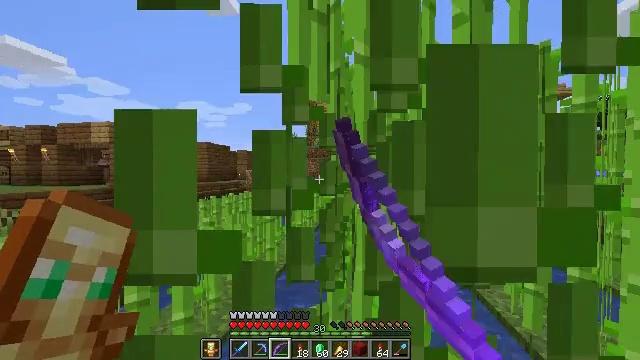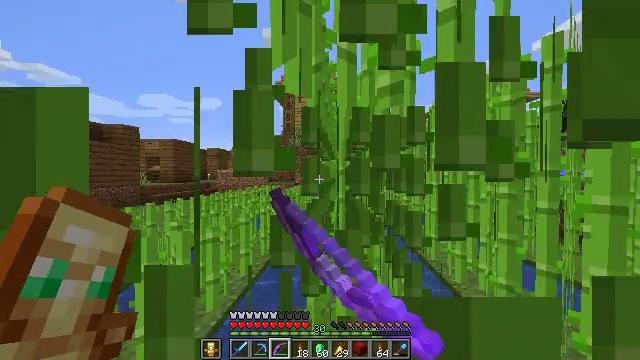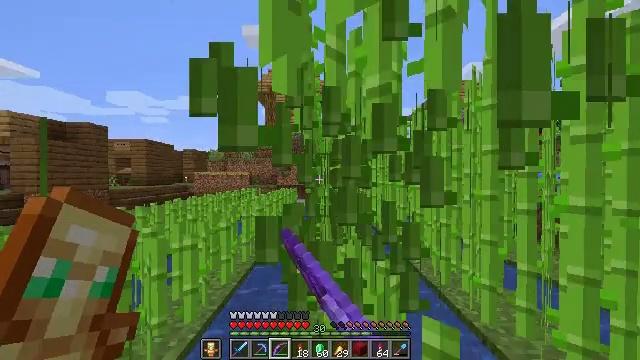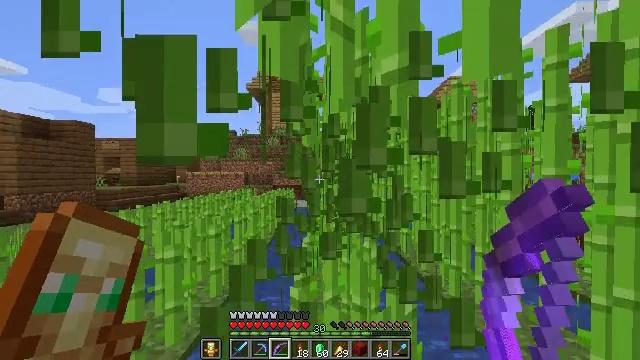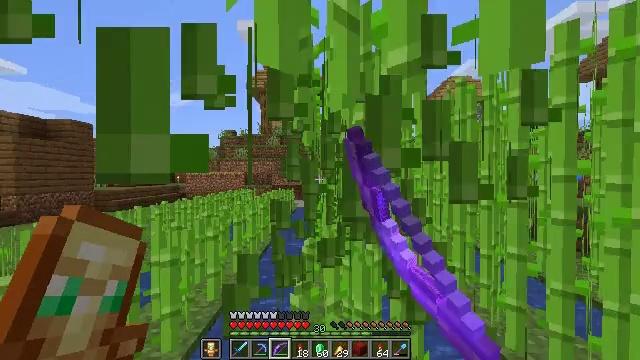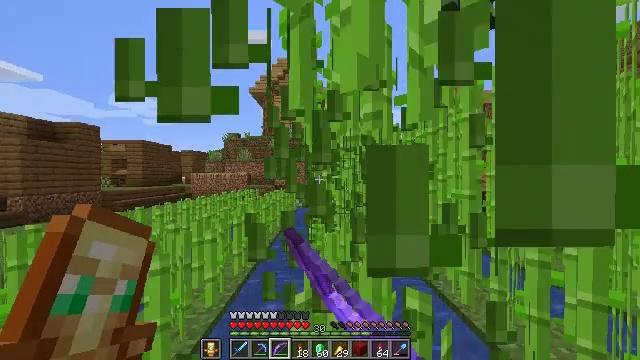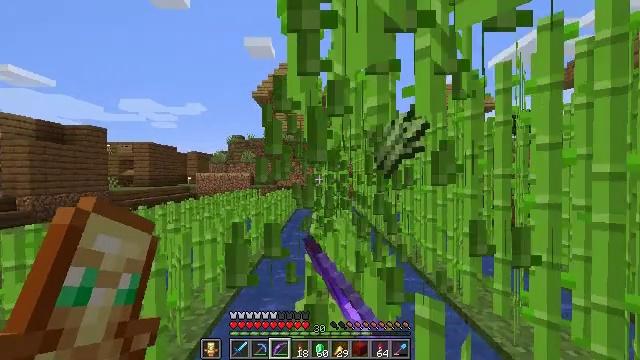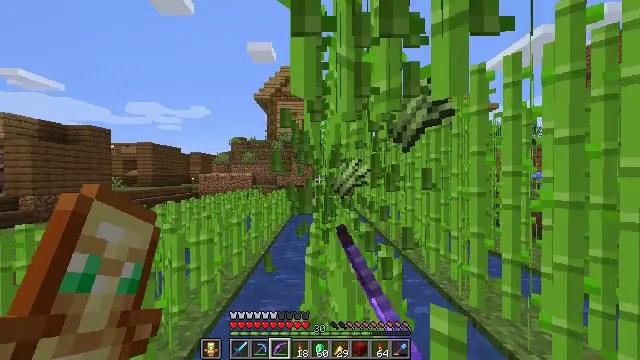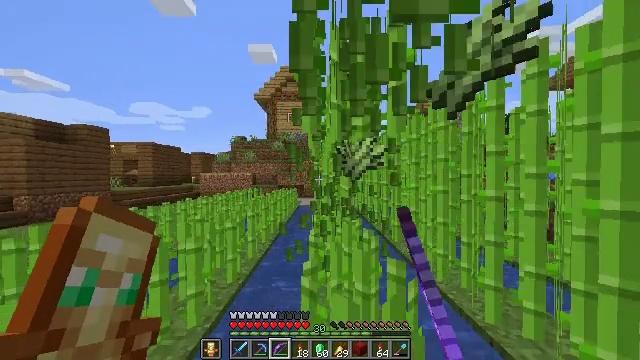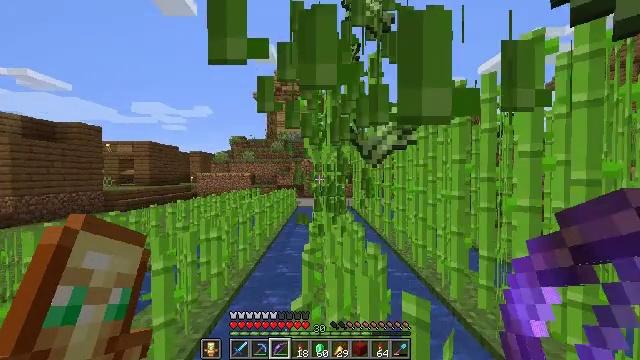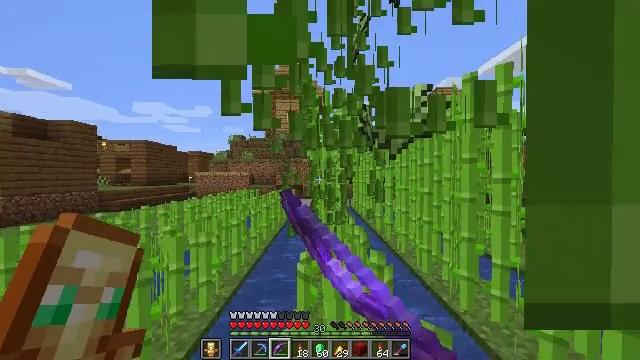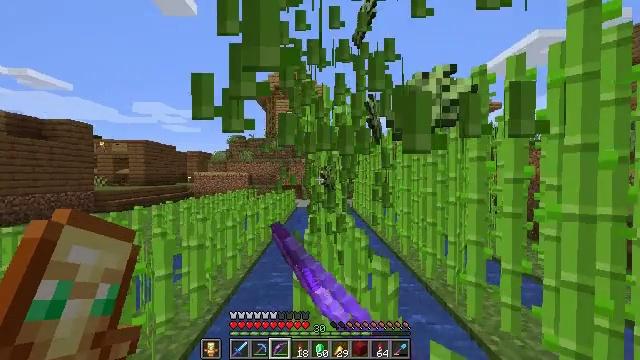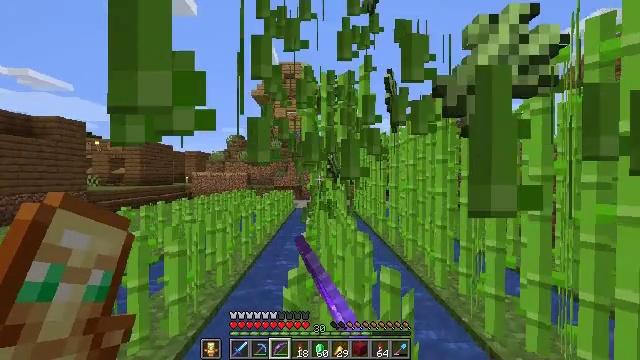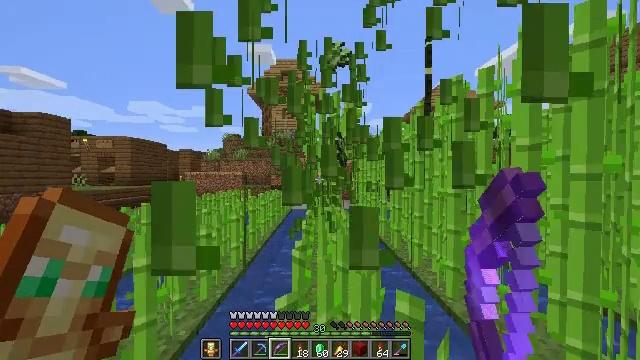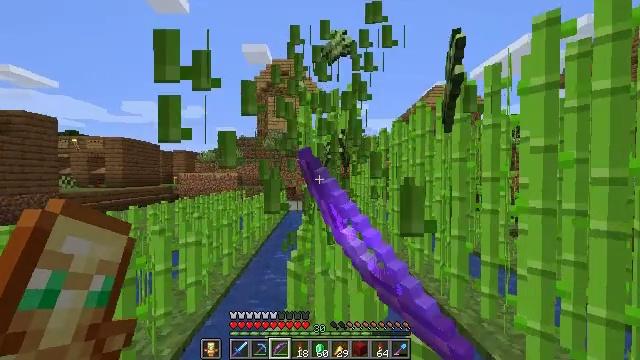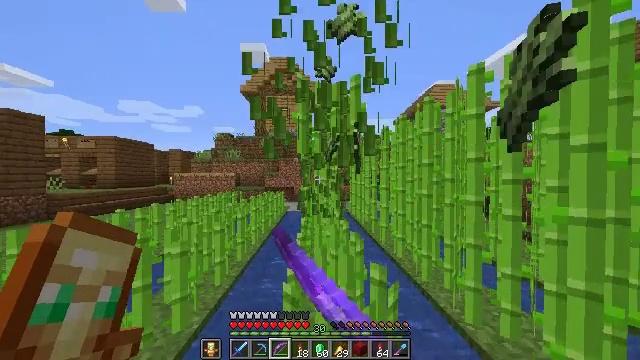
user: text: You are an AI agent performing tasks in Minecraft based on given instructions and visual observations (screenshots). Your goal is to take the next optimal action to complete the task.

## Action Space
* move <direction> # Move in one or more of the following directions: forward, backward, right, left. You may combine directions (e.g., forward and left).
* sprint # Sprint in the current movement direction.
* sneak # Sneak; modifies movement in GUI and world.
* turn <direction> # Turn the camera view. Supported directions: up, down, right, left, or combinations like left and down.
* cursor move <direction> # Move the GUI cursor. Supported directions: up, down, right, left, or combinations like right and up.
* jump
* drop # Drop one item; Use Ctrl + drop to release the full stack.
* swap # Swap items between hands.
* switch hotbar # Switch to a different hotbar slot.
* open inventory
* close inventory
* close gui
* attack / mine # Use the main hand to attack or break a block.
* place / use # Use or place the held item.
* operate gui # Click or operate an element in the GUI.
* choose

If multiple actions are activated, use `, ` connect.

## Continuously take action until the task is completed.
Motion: motion action
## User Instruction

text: Cut down the sugar cane stalks.
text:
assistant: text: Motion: turn right, attack / mine
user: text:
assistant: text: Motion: move forward, turn right, attack / mine
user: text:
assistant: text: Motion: move forward, sprint, attack / mine
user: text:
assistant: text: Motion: move forward, sprint, attack / mine
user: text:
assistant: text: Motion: move forward, sprint, attack / mine
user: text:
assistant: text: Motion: move forward, sprint, attack / mine
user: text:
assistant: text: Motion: move forward, sprint, attack / mine
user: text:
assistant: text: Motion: move forward, sprint, attack / mine
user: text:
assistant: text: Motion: move forward, sprint, attack / mine
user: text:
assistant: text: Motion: move forward, sprint, attack / mine
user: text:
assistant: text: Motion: move forward, sprint, attack / mine
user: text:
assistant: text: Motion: move forward, sprint, attack / mine
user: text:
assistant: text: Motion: move forward, sprint, attack / mine
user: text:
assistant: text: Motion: move forward, sprint, attack / mine
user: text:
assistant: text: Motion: move forward, sprint, attack / mine
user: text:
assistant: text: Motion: move forward, sprint, attack / mine
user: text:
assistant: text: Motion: move forward, sprint, attack / mine
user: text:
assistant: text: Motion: move forward, sprint, attack / mine
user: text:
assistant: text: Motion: move forward, sprint, attack / mine
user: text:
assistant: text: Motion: move forward, sprint, attack / mine
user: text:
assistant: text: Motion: move forward, sprint, attack / mine
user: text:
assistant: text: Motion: move forward, sprint, attack / mine
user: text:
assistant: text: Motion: move forward, sprint, turn left, attack / mine
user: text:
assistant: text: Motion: move forward, sprint, attack / mine
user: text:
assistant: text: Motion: move forward, sprint, attack / mine
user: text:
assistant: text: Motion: move forward, sprint, attack / mine
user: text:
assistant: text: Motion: move forward, sprint, attack / mine
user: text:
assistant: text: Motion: move forward, sprint, attack / mine
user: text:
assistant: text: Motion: move forward, sprint, attack / mine
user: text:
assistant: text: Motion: move forward, sprint, attack / mine